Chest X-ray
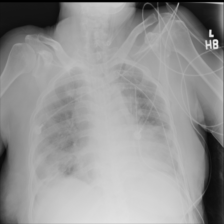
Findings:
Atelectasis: negative
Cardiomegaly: negative
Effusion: negative
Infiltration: negative
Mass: negative
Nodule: negative
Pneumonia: negative
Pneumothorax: negative
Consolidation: negative
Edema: negative
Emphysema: negative
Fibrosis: negative
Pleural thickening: negative
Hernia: negative